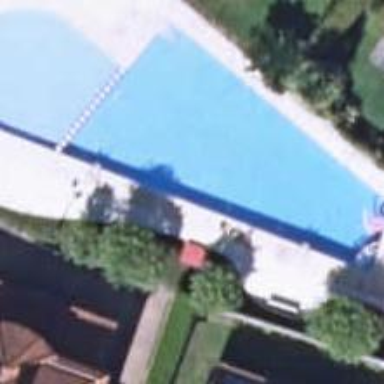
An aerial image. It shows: Swimming pool located in leisure land.